Question:
Following is table for particular transaction id
'''
TransactionId FirstName Lastname ContactNo ....
27 John A 123
27 Mark B 124
'''
I need out put like
'''
TransactionId FirstName Lastname ContactNo FirstName Lastname ContactNo ....
27 John A 123 Mark B 124
'''
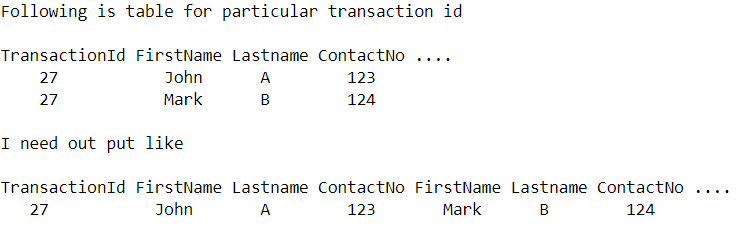
Answer: '''
SELECT @col_list = Stuff((SELECT ',id = max(case when id = '
+ Cast(id AS VARCHAR(50))
+ ' then id end), mobilenumber = max(case when id = '
+ Cast(id AS VARCHAR(50))
+ ' then mobilenumber end)'
FROM [dbo].[TransactionContact] where transactionid in (137103,137102)
ORDER BY id
FOR xml path('')), 1, 1, '')
'''
EXEC('select '+@col_list+' from [dbo].[TransactionContact]')
This works as per above, but brings contact for all transactionid in same row instead different row